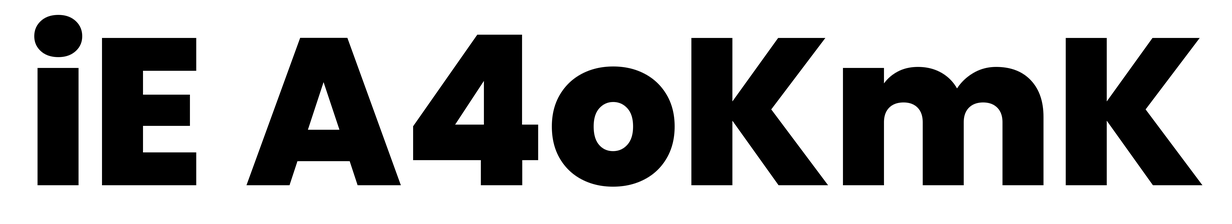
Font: Poppins-ExtraBold